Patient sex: M
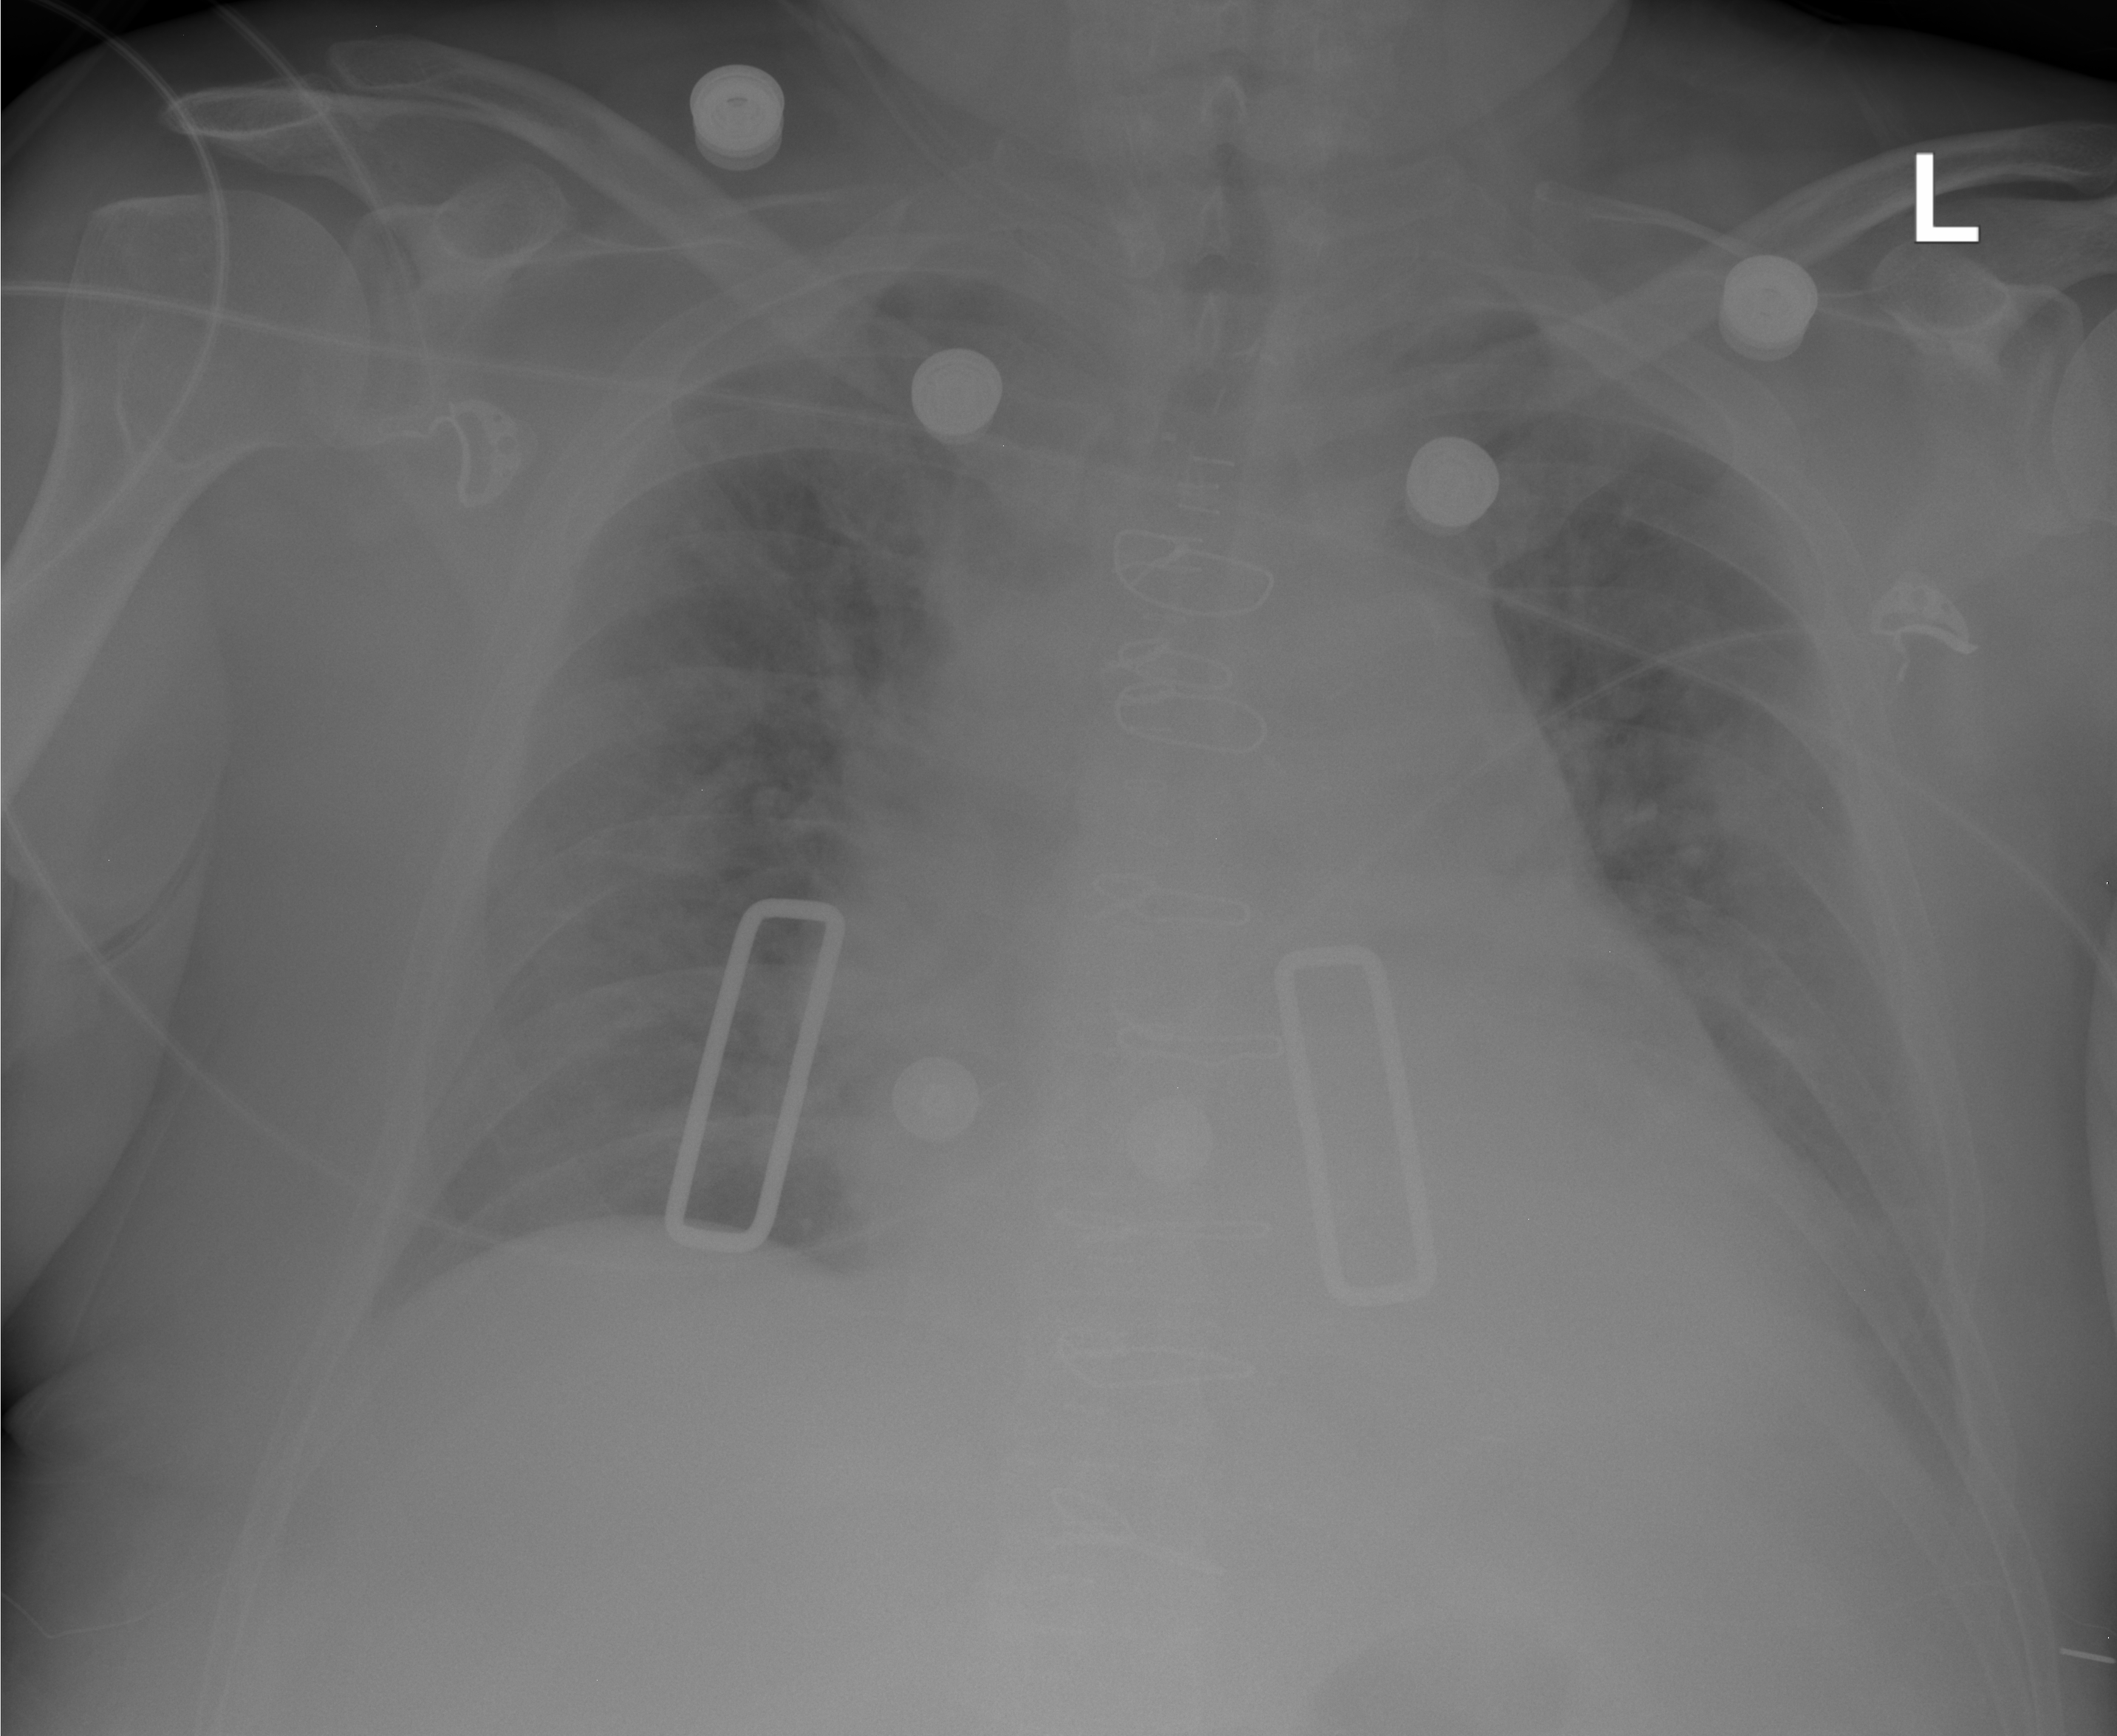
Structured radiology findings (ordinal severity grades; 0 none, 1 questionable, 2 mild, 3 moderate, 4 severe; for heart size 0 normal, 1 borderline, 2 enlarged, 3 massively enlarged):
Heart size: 2
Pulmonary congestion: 1
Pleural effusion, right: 0
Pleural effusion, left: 0
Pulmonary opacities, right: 0
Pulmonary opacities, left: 0
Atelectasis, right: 0
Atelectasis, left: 0